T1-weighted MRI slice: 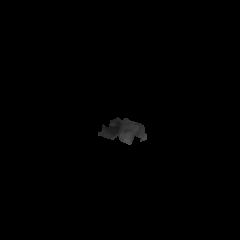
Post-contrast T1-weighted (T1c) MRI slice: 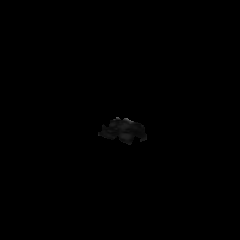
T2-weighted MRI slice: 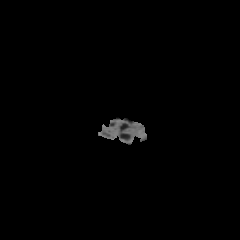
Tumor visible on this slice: no